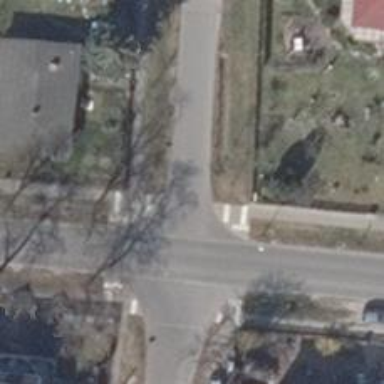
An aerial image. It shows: Road with "give way" sign.